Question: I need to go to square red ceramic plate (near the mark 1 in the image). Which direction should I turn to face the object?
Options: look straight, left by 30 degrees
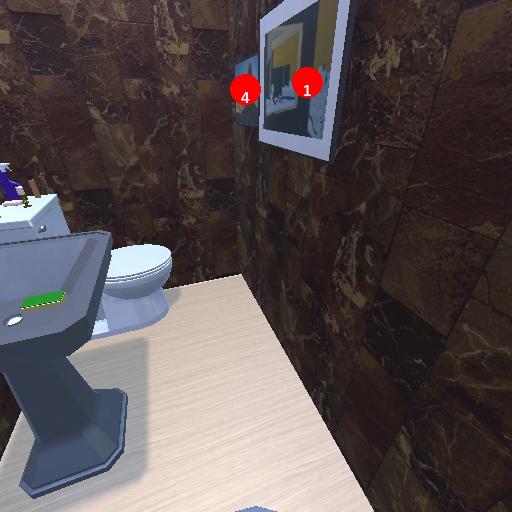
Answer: look straight